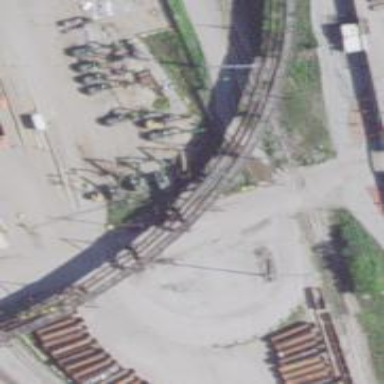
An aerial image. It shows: Abandoned railway bridge.